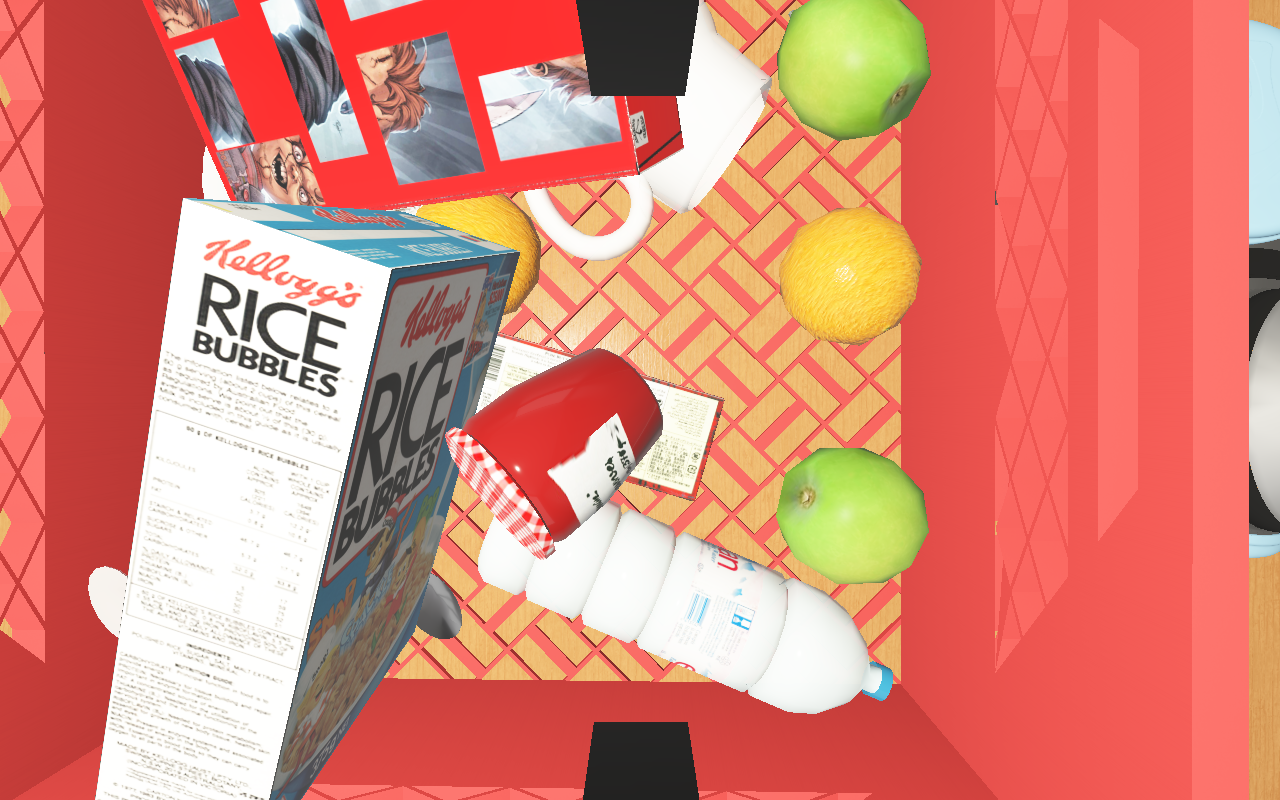
Objects in the scene:
water bottle
apple
apple
orange
orange
spoon
plate
glass
wineglass
biscuit box